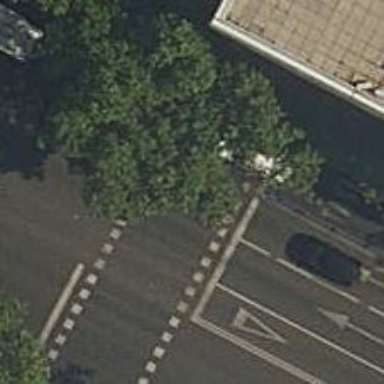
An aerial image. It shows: Zebra crossing with traffic signals.